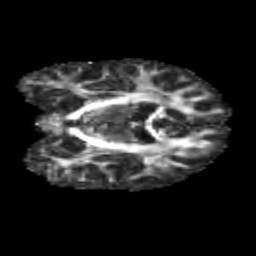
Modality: FA
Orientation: coronal
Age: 11
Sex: male
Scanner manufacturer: siemens
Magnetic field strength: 3 T
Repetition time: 3.8 s
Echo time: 0.07 s